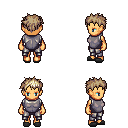
a pixel art fantasy rpg character, female body template, human, tanned skin, steel chest armor, metal pants, white blonde bedhead hairstyle, gray slippers, four views (front, back, left, right), 2x2 character sprite sheet, small pixel art, hard edges, no anti-aliasing